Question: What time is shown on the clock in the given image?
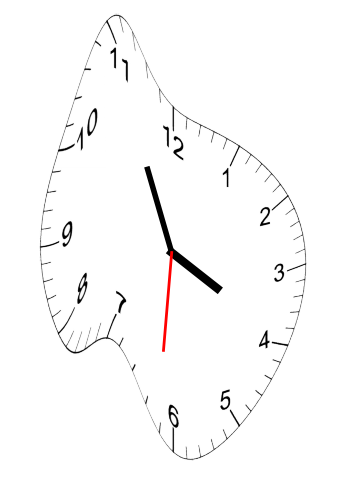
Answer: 03:55:31